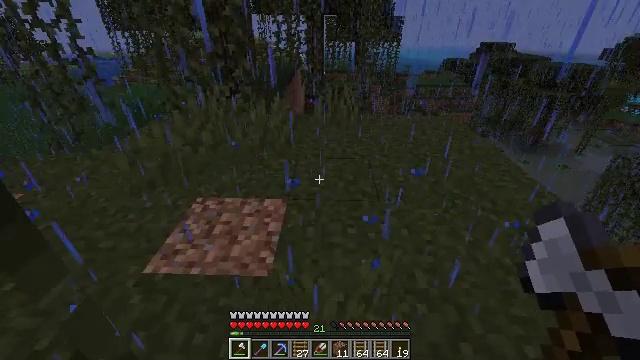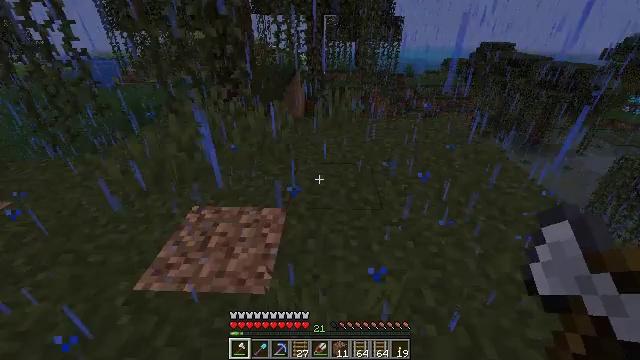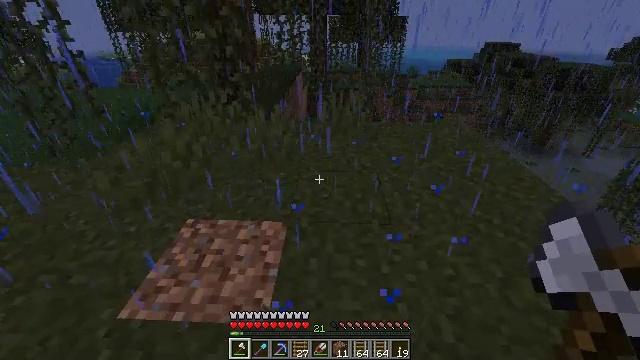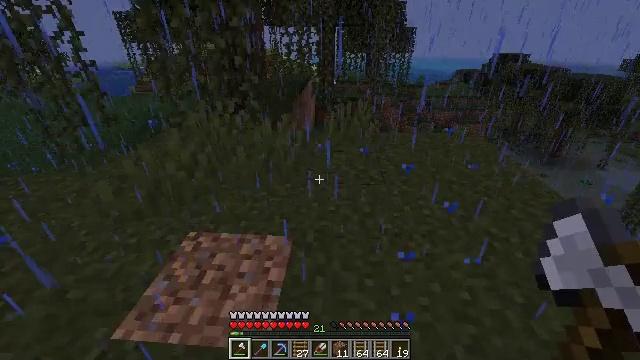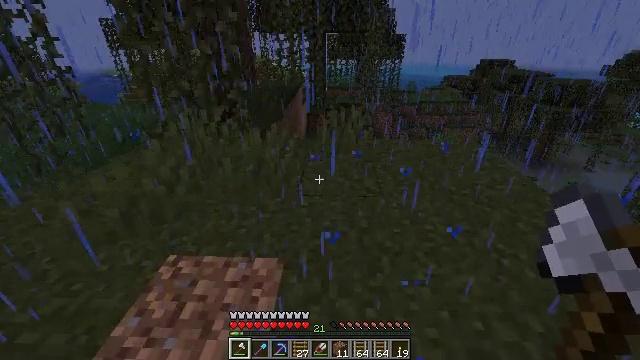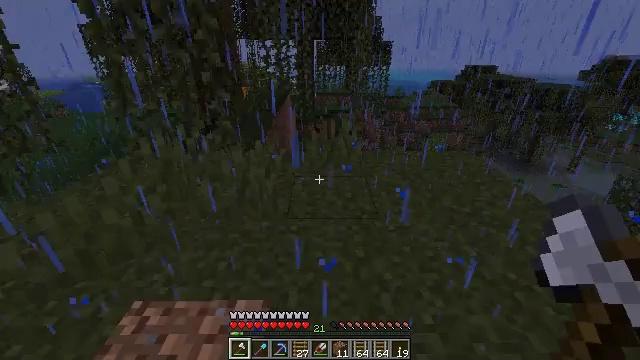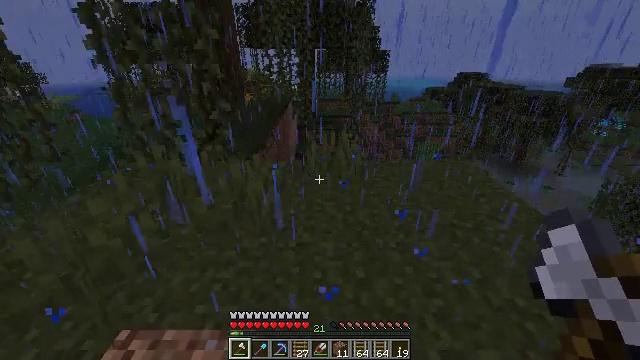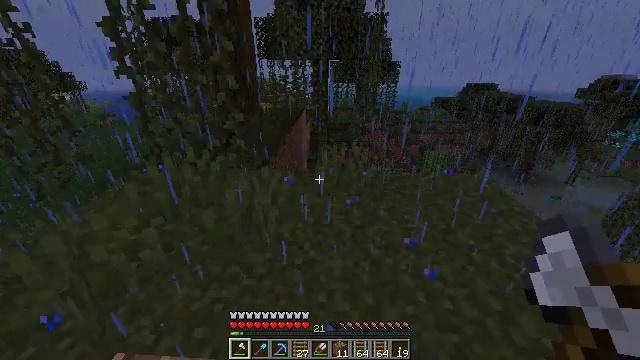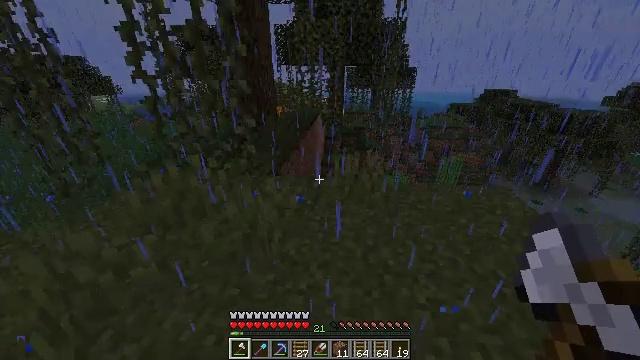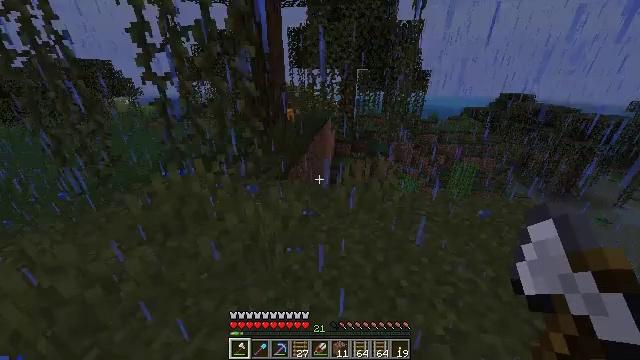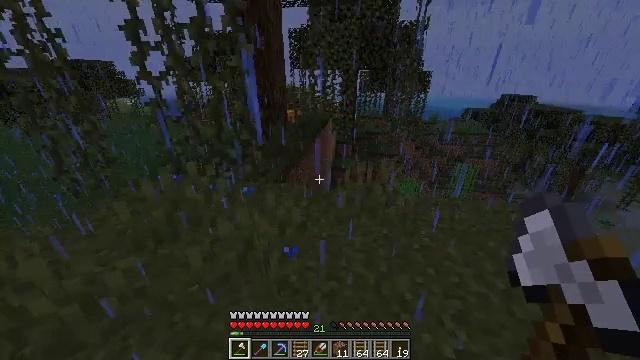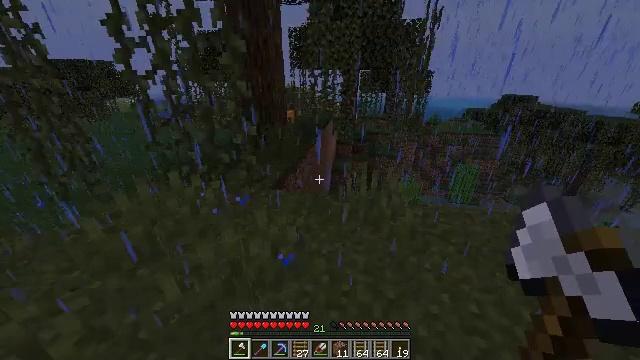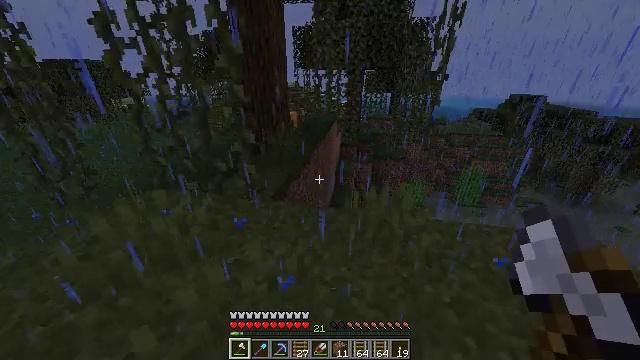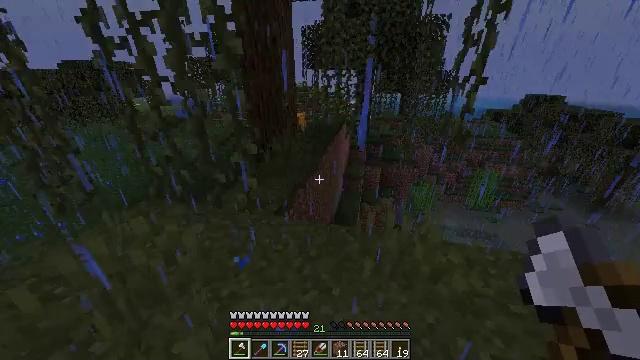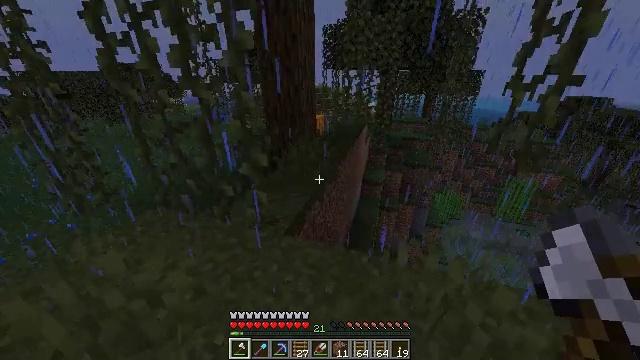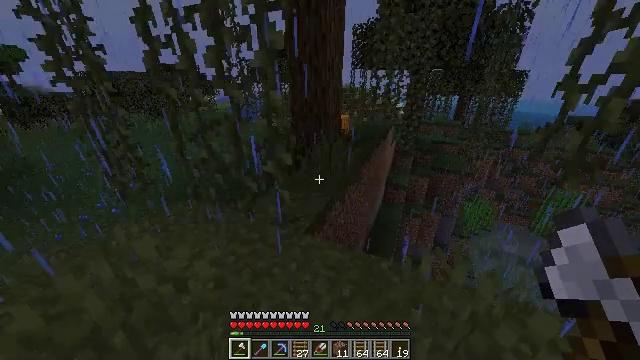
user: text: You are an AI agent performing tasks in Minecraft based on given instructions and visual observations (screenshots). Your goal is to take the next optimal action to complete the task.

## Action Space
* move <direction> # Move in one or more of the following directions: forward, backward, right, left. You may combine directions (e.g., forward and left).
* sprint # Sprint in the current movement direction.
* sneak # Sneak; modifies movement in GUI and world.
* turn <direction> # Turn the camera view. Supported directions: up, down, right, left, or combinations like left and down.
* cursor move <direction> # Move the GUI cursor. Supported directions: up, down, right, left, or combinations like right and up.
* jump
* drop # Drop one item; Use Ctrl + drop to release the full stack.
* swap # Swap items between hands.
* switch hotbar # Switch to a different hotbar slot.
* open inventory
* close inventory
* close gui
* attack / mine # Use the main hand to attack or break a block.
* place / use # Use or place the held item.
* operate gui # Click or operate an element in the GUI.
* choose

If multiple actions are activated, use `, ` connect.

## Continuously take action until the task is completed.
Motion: motion action
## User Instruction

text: Mine the pumpkin from the ground.
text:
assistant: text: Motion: move forward
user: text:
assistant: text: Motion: move forward
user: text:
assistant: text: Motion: move forward, turn left and up
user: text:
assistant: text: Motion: move forward, turn right and up
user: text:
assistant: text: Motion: move forward, sprint, turn right and up
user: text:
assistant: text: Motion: move forward, sprint
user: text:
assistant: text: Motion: move forward, sprint, turn left
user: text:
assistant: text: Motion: move forward, sprint, turn left
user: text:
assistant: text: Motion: move forward, turn left
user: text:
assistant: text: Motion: move forward
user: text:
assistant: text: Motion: move forward, sprint
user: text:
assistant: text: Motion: move forward, sprint, turn left
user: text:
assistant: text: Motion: move forward, sprint, turn left
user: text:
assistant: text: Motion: move forward, turn left
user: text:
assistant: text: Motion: move forward, turn left
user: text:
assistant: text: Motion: move forward, turn left
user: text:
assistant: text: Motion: move forward, turn left
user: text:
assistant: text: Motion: move forward
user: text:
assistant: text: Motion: no_op
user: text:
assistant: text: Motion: no_op
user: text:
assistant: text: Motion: no_op
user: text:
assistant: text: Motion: no_op
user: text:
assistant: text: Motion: no_op
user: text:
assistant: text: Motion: no_op
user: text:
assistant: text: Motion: turn right
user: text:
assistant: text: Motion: no_op
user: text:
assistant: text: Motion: turn right
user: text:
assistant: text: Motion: no_op
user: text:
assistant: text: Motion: move forward and move left
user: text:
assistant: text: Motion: move forward and move left